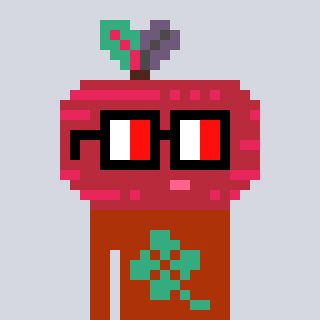
a pixel art character with square glasses with black frames and red eyes, a beet-shaped head and a hotbrown-colored body on a cool background